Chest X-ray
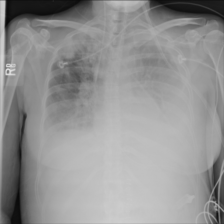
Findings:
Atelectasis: negative
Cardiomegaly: negative
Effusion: positive
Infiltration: positive
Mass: negative
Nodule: negative
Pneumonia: negative
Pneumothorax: negative
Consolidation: negative
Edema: negative
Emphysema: negative
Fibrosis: negative
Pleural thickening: negative
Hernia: negative